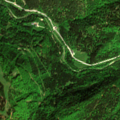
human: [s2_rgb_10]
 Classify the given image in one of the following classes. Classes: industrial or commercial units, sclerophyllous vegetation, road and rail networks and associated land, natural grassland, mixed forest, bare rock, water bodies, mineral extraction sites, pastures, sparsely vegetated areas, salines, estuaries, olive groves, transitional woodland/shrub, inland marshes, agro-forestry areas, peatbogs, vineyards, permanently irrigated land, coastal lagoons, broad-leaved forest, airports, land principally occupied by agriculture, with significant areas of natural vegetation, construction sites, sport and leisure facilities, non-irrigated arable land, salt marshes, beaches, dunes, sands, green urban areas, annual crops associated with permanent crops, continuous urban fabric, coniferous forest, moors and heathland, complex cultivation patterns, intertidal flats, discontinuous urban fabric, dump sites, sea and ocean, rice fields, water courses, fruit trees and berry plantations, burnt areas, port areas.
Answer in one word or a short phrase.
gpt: discontinuous urban fabric, pastures, coniferous forest, mixed forest